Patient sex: M
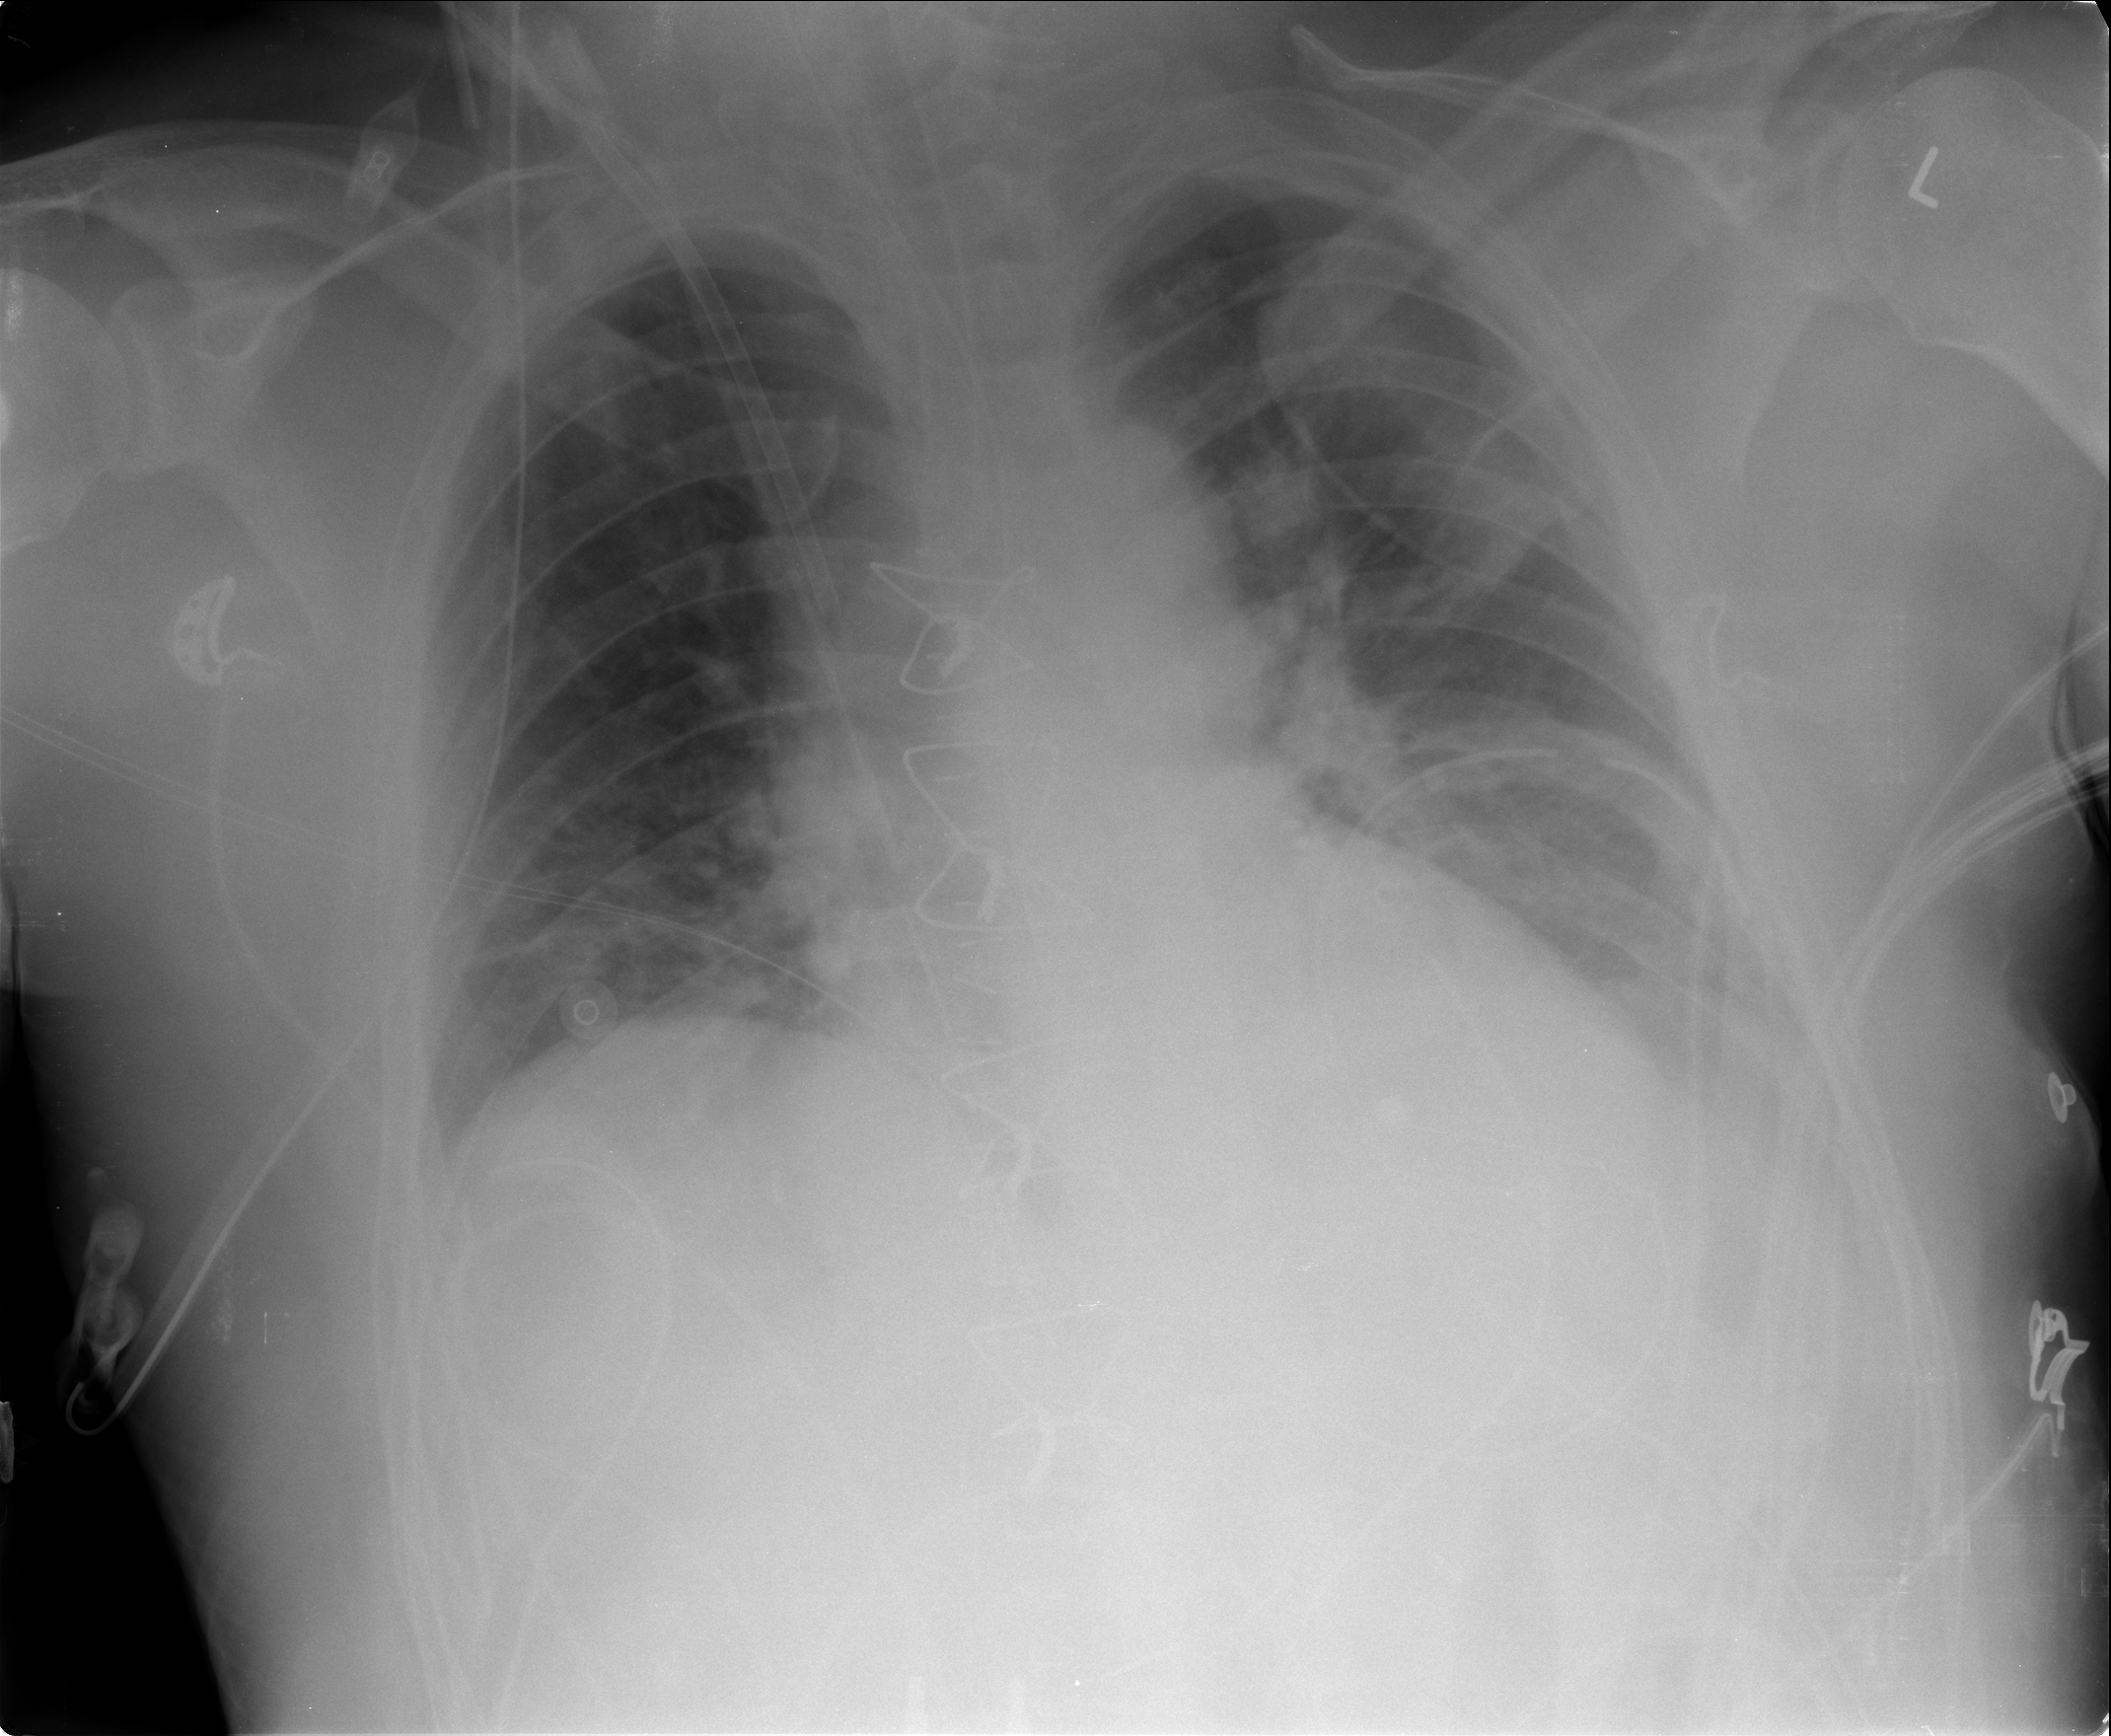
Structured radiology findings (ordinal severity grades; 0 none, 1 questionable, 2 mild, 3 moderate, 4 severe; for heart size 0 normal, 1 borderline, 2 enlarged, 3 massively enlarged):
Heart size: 0
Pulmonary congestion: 2
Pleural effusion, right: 2
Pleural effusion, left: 3
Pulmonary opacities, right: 0
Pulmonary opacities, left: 0
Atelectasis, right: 2
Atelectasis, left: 2